Question: I am trying to convert a (src) into a
I found a great example <URL>. I've been looking for more information but cannot find any.
Here is my code:
'''
CFDataRef pixelData = CGDataProviderCopyData(CGImageGetDataProvider(src.CGImage));
const unsigned char *buffer = CFDataGetBytePtr(pixelData); // buffer is ""
CFIndex bufferSize = CFDataGetLength(pixelData);
'''
Is there an interim step I am missing or should I be using a different method all together?
Here is an image of my erroneous code:

It doesn't matter if I try to convert using CDDataRef or NSData I still get a EXC_BAD_ACCESS error when trying to copy the const unsigned char * into the unsigned char *.
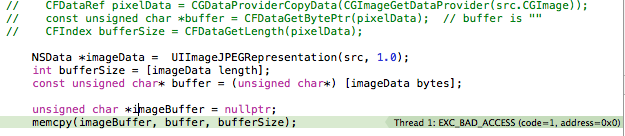
Answer: In the second example, you aren't 'malloc'ing your imageBuffer - the debugger saying 'address = 0x0' makes it obvious.
To fix, just malloc imageBuffer:
'''
imageBuffer = malloc(bufferSize);
'''
Because you said this is Objective-C++, you'll need to cast the 'malloc' -
'''
imageBuffer = (unsigned char*)malloc(bufferSize);
'''
Put this before your 'memcpy'.
Good luck!